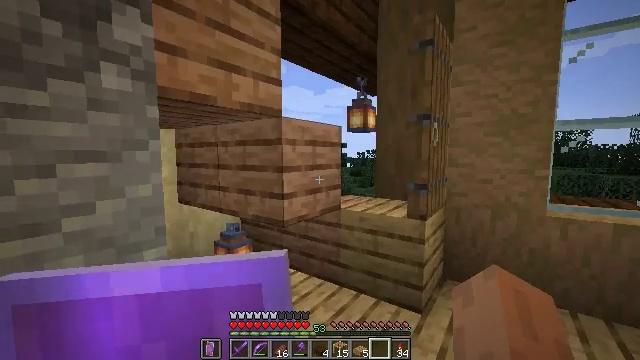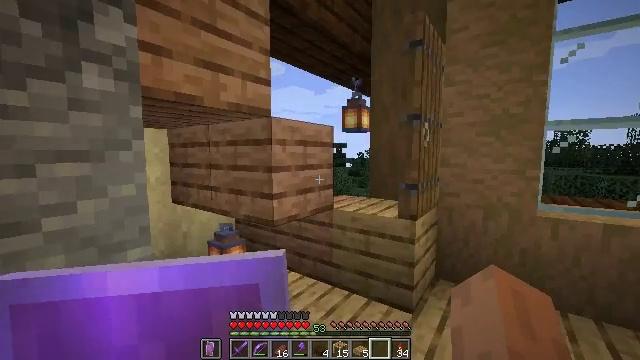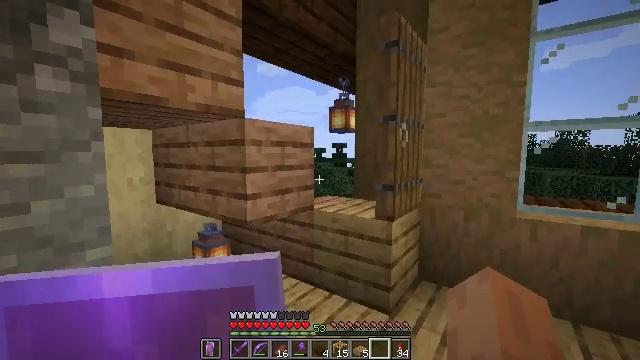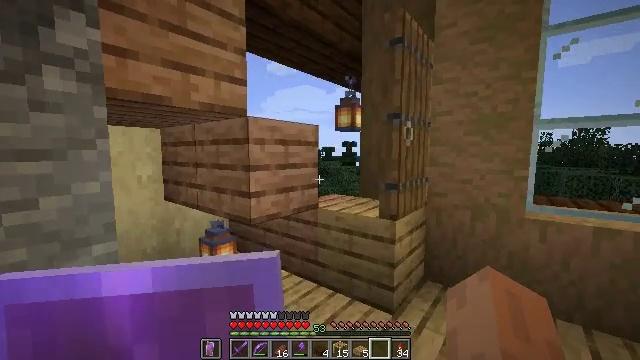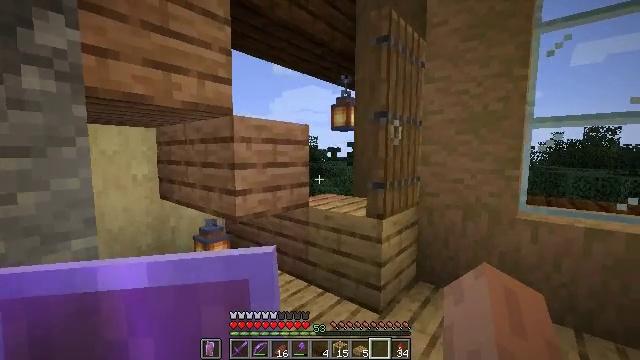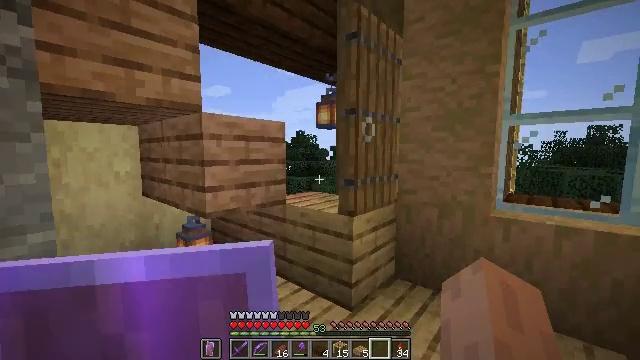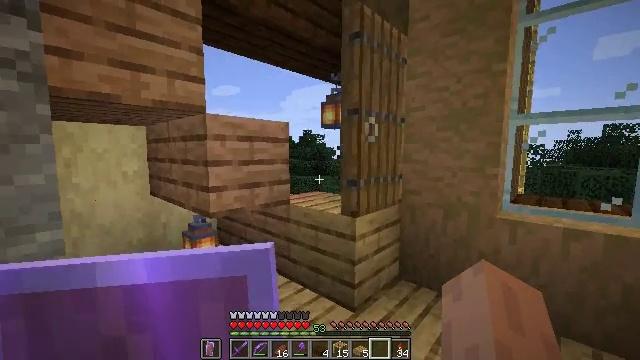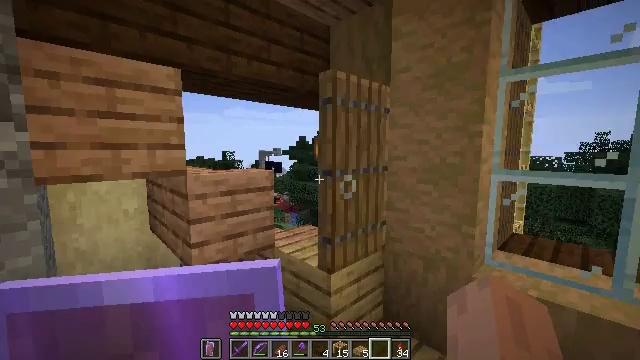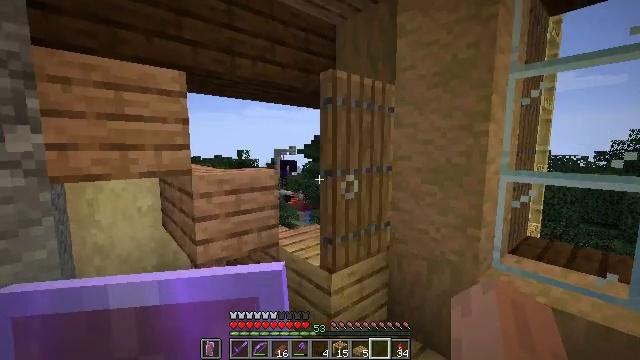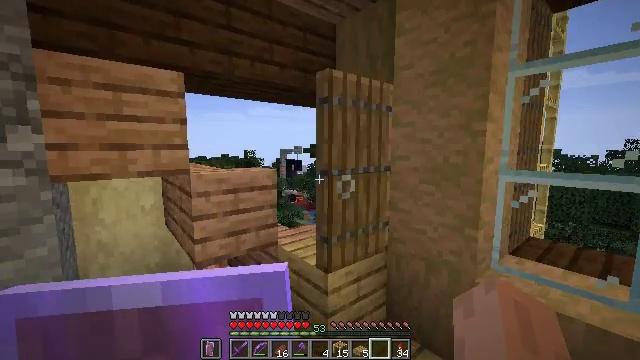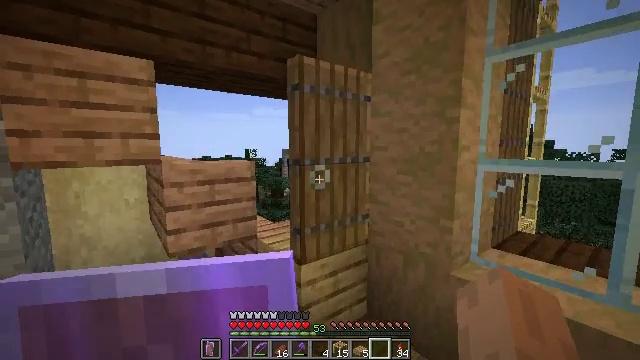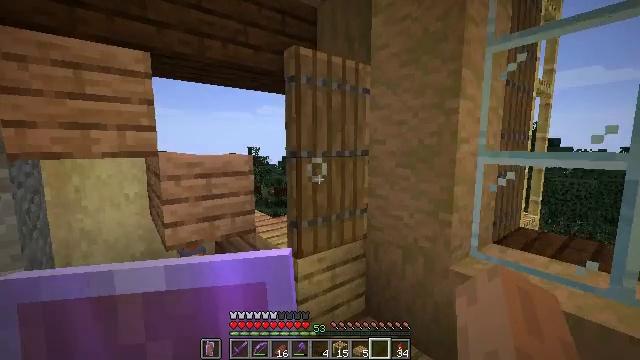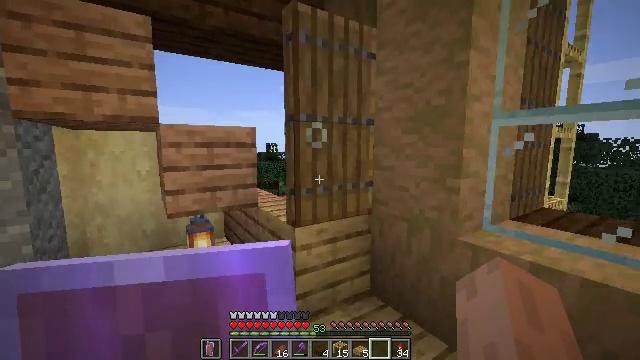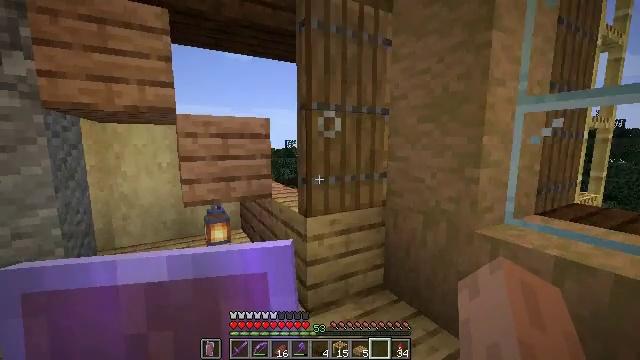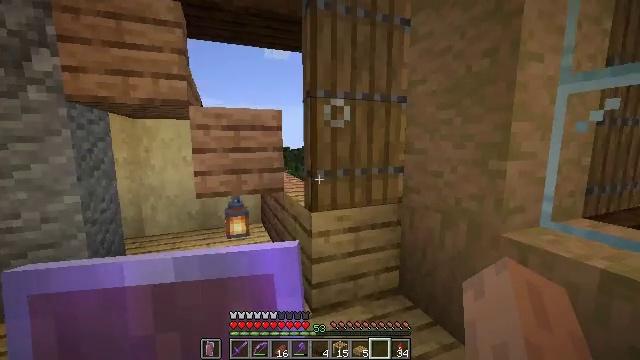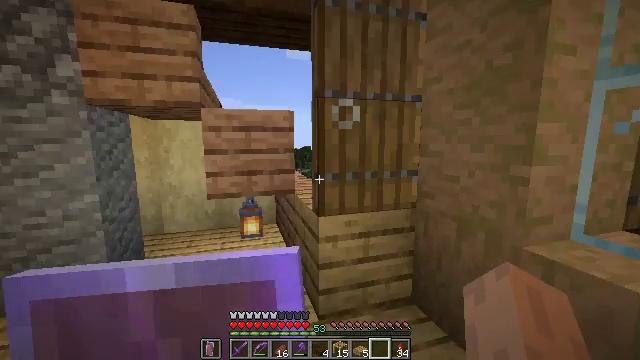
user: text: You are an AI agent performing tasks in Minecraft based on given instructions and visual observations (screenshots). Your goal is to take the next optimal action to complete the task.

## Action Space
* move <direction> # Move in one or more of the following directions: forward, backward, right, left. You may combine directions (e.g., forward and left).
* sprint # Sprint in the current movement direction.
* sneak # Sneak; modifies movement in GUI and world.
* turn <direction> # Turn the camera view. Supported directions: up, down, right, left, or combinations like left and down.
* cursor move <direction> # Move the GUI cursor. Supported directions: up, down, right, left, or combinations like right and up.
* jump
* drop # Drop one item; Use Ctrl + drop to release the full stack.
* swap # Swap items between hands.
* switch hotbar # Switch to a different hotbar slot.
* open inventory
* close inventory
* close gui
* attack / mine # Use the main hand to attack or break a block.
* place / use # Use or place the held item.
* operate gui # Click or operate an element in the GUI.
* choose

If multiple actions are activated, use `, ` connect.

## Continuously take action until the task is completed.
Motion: motion action
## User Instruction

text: Harvest the spruce door from its frame.
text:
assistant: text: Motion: move right
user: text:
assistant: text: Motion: move right
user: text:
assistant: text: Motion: move right, turn left
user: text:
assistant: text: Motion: move right, turn left
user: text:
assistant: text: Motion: move right
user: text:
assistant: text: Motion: move right, turn left
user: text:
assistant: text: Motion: move right, turn left
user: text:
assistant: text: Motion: move right, turn left
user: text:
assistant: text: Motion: move right, turn left
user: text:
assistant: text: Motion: move forward and move right
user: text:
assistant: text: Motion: move forward and move right
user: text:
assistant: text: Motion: move forward and move right, turn left
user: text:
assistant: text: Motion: move forward and move right, turn left
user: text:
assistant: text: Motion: move forward and move right, turn left
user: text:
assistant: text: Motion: move forward and move right, turn left
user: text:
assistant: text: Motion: move forward
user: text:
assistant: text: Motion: turn left
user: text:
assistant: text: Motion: no_op
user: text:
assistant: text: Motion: no_op
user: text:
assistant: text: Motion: no_op
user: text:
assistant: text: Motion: no_op
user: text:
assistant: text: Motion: move forward
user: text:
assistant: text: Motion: move forward
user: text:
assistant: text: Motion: move forward
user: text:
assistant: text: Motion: move forward
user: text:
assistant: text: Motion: move forward
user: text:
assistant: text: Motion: no_op
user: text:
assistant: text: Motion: no_op
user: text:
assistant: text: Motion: no_op
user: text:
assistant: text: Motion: no_op